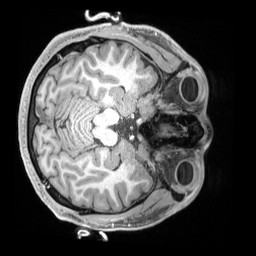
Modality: T1w
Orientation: axial
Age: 24
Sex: male
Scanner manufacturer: siemens
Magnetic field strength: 3 T
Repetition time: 2.4 s
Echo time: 0.00226 s